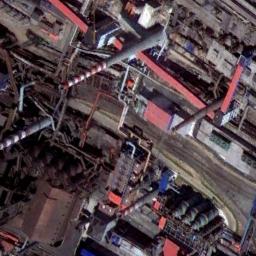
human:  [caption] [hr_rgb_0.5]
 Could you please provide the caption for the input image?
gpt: Here are two thermal power stations that are emitting smoke .

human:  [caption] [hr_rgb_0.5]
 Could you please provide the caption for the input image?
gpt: The thermal power station is on the bare land next to some buildings .

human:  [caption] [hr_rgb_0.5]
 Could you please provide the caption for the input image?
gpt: There are many machines and equipment, pipelines, and four chimneys in the thermal power station .

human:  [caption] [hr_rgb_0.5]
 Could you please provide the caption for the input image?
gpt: There are many buildings of different shapes next to the thermal power station .

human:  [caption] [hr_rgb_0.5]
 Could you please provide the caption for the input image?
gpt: There are some red buildings on the thermal power station .